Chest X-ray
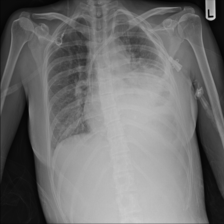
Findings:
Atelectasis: negative
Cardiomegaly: negative
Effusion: positive
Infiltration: negative
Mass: negative
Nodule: negative
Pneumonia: negative
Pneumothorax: negative
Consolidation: negative
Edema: negative
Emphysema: negative
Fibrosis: negative
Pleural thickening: positive
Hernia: negative